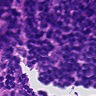
Metastatic tissue present: no